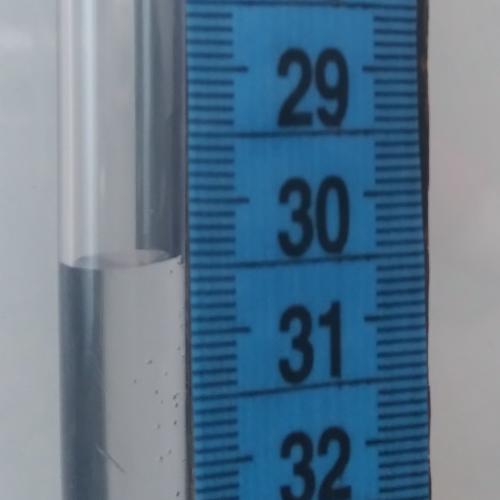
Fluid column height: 30.5 cm